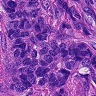
Metastatic tissue present: yes